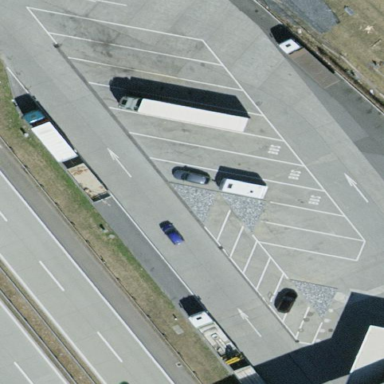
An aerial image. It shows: Parking area with surface.